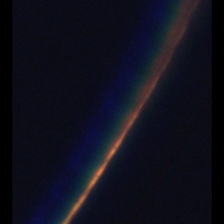
Taxon: Psuedo-nitzschia
Group: Diatoms